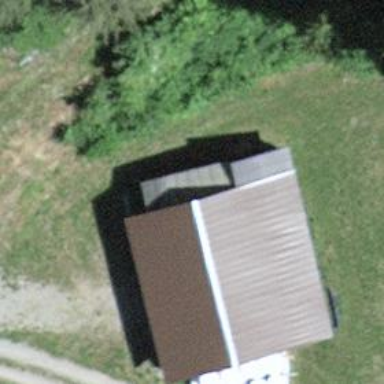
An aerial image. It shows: Rural barn.